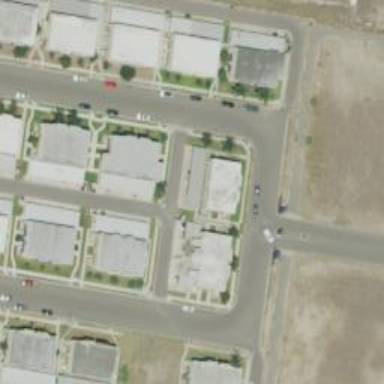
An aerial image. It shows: Alleyway designated as service road.